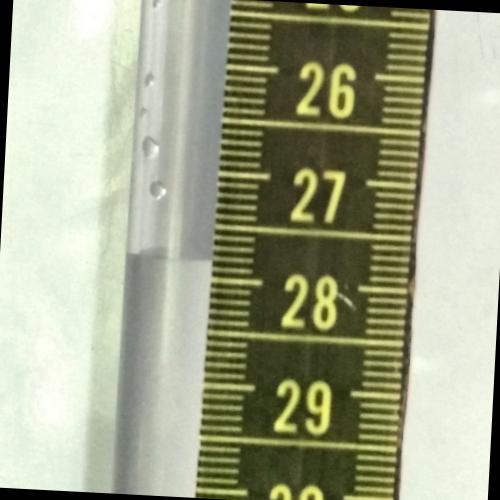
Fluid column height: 27.8 cm